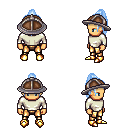
a pixel art fantasy rpg character, male body template, human, tanned skin, white long-sleeve shirt, gold greaves, white cyan long topknot hairstyle, chain helm, gold boots, four views (front, back, left, right), 2x2 character sprite sheet, small pixel art, hard edges, no anti-aliasing